Question: I have to do some headings in e-mail template. The text is dynamic, so I don't know the width. I know, that I rather can not use background images because of outlook...
I just wondering if somebody of you have any suggestion how to do something like this in mails:

(of course I'm using tables)
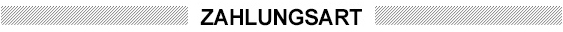
Answer: This should work for you. Here I'm using the bullet-proof background image method posted at <URL>
Here's what it looks like: <URL>
Enjoy!
'''
<html xmlns="http://www.w3.org/1999/xhtml" xmlns="http://www.w3.org/1999/xhtml">
<head>
<meta http-equiv="Content-Type" content="text/html; charset=utf-8" />
<meta name="viewport" content="width=device-width" />
</head>
<body style="-ms-text-size-adjust: 100%; -webkit-text-size-adjust: 100%; background: #ffffff; color: #222222; font-family: 'Helvetica Neue', arial, sans-serif; line-height: 1.3; margin: 0; min-width: 100%; padding: 0; width: 100% !important" bgcolor="#ffffff">
<table cellpadding="0" cellspacing="0" border="0" width="100%">
<tr style="padding:0">
<td style="border-collapse: collapse !important; padding: 0" background="http://www.tutorialwelt.de/wp-content/uploads/2010/01/streifen4.jpg" bgcolor="#222222" valign="top">
<!--[if gte mso 9]>
<v:rect xmlns:v="urn:schemas-microsoft-com:vml" fill="true" stroke="false" style="mso-width-percent:1000;">
<v:fill type="tile" src="http://www.tutorialwelt.de/wp-content/uploads/2010/01/streifen4.jpg" color="#222222" />
<v:textbox style="mso-fit-shape-to-text:true" inset="0,0,0,0">
<![endif]-->
<div style="text-align:center;">
<center>
<font style="display:inline-block;background-color:#FFFFFF;text-align:center;font-family:'helvetica-neue', sans-serif;font-weight:bold;font-size:24px;color:#222222;" align="center">&nbsp;ZAHLUNGSART&nbsp;</font>
</center>
</div>
<!--[if gte mso 9]>
</v:textbox>
</v:rect>
<![endif]-->
</td>
</tr>
</table>
</body>
</html>
'''